Question: I have the following 'xaml'
'''
<UserControl
xmlns="http://schemas.microsoft.com/winfx/2006/xaml/presentation"
xmlns:x="http://schemas.microsoft.com/winfx/2006/xaml"
xmlns:mc="http://schemas.openxmlformats.org/markup-compatibility/2006"
xmlns:d="http://schemas.microsoft.com/expression/blend/2008"
xmlns:Octokit="clr-namespace:Octokit;assembly=Octokit" x:Class="IssuesManagment.UI.POC.Controls.GithubIssue"
mc:Ignorable="d"
d:DesignHeight="147" d:DesignWidth="295" BorderBrush="#FFD84B4B" BorderThickness="1" Width="Auto" Height="Auto" Margin="0,0,0,2">
<UserControl.DataContext>
<Octokit:Issue/>
</UserControl.DataContext>
<StackPanel>
<TextBlock>
<Hyperlink NavigateUri="{Binding HtmlUrl}" RequestNavigate="Hyperlink_RequestNavigate">
<TextBlock x:Name="issueTitle" TextWrapping="Wrap" Text="{Binding Title}" FontWeight="Bold" FontSize="16" />
</Hyperlink>
</TextBlock>
<TextBlock x:Name="issueBody" TextWrapping="Wrap" Text="{Binding Body}" Margin="2"/>
<ListBox ItemsSource="{Binding Labels}">
<ListBox.ItemTemplate>
<DataTemplate DataType="Octokit:Label">
<TextBlock Text="{Binding Name}">
<TextBlock.Background>
<SolidColorBrush Color="{Binding Color}"></SolidColorBrush>
</TextBlock.Background>
</TextBlock>
</DataTemplate>
</ListBox.ItemTemplate>
</ListBox>
</StackPanel>
</UserControl>
'''
My Problem is that the items in the 'ListBox' are not getting the correct background color
Here is a screenshot:

The Feature label for example has a color of 'e11d21'
The models are defined <URL>
The relevant part of the structure is:
'''
Issue
|
|- Labels : IReadOnlyList<Label>
|
|- Name
|- Color
'''
Either property binds correctly to the Text of the TextBlock, but not to any of it's other properties.
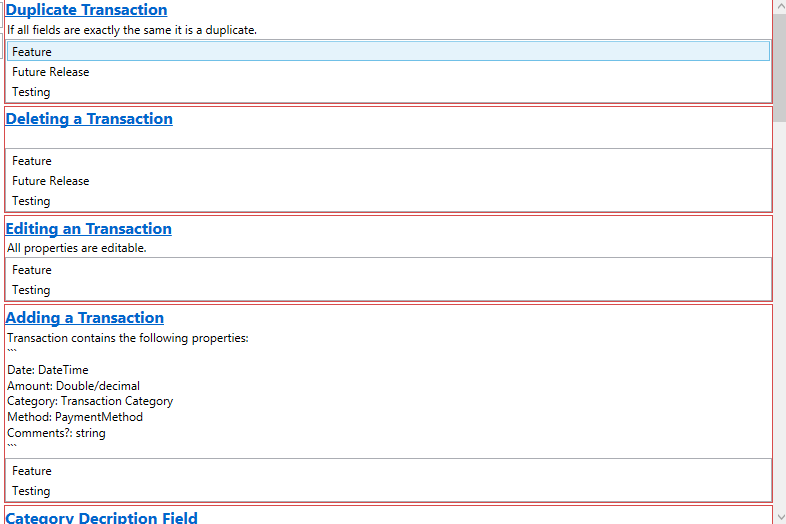
Answer: The Color you have in the class is typeof String not Color, so you need the following converter:
'''
public class StringColorConverter : IValueConverter
{
public object Convert(object value, Type targetType, object parameter, CultureInfo culture)
{
var color = (Color)typeof(Colors).GetProperty((String)value).GetValue(null, null);
return color;
}
public object ConvertBack(object value, Type targetType, object parameter, CultureInfo culture)
{
return String.Empty;
}
}
'''
And in the XAML, the resource and a example
'''
<Window.Resources>
<local:StringColorConverter x:Key="StringColorConverter"/>
</Window.Resources>
<TextBlock Width="200" Height="200">
<TextBlock.Background>
<SolidColorBrush Color="{Binding Color, Converter={StaticResource StringColorConverter}}"/>
</TextBlock.Background>
</TextBlock>
'''